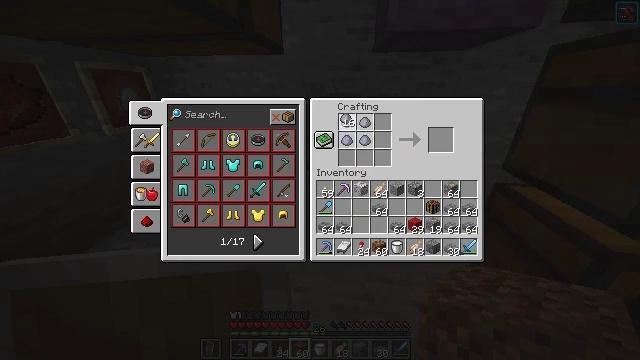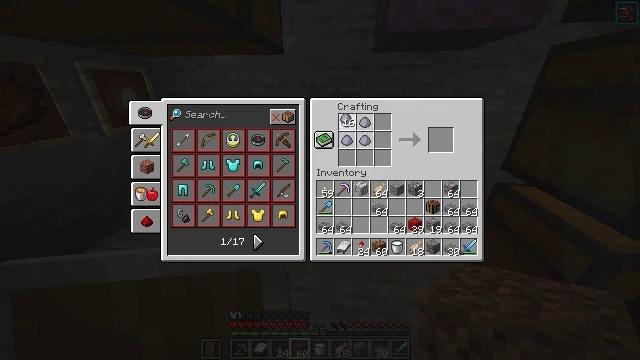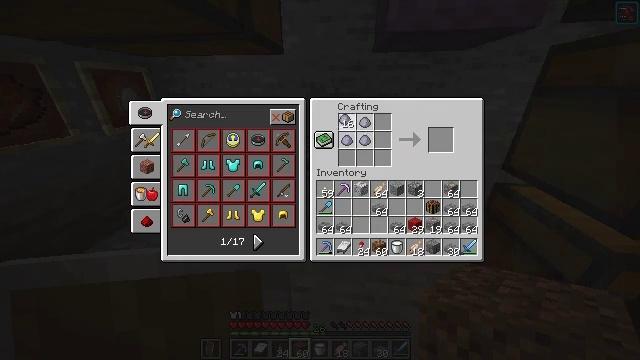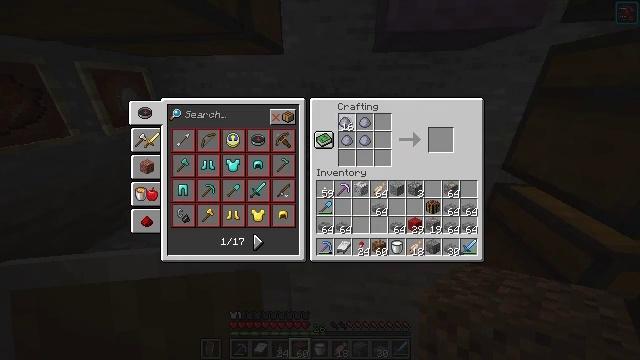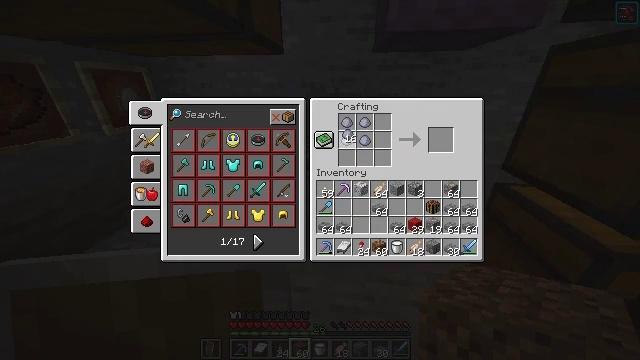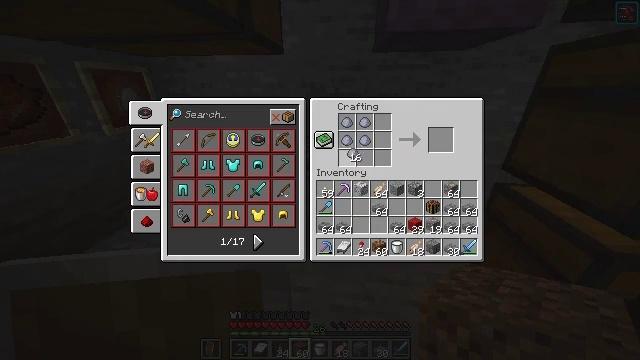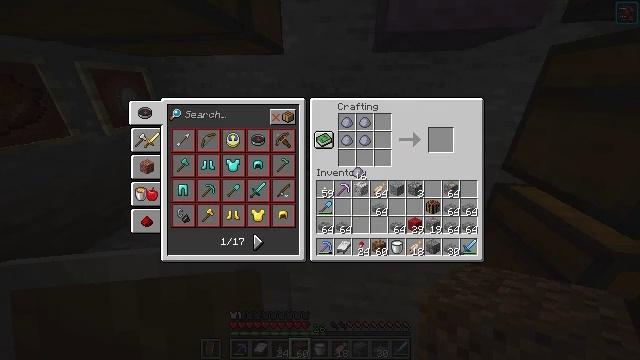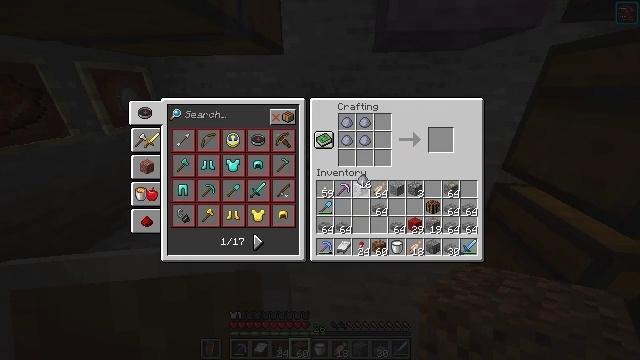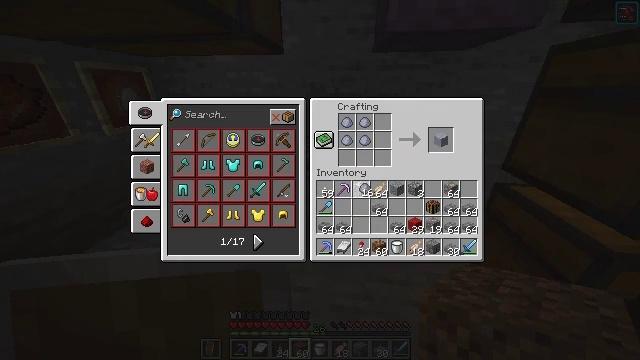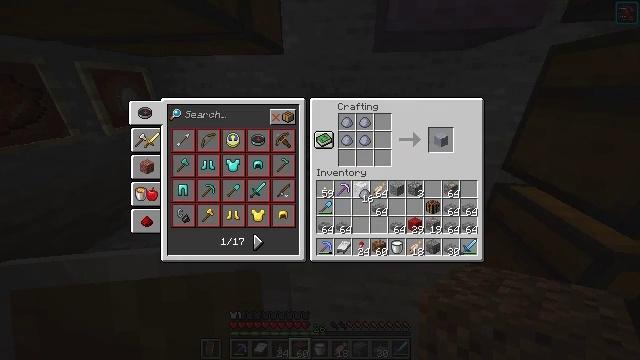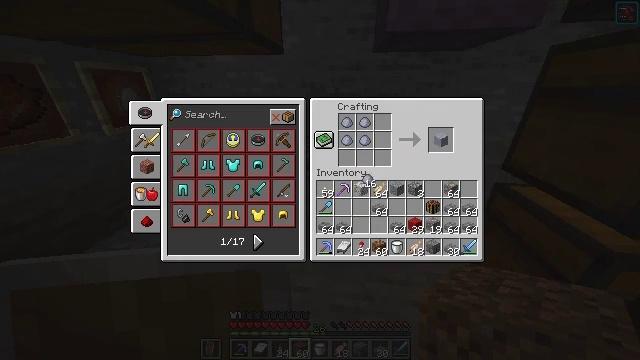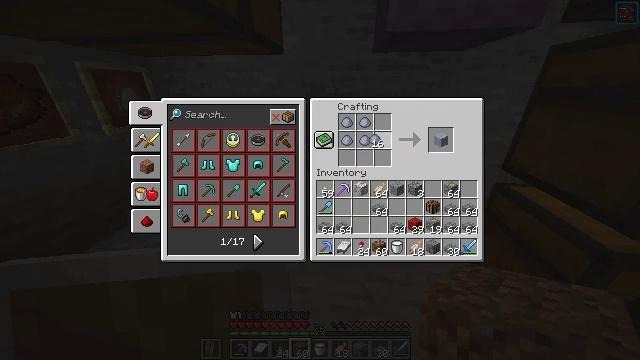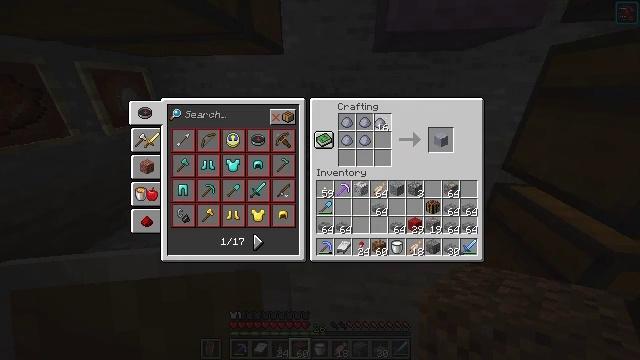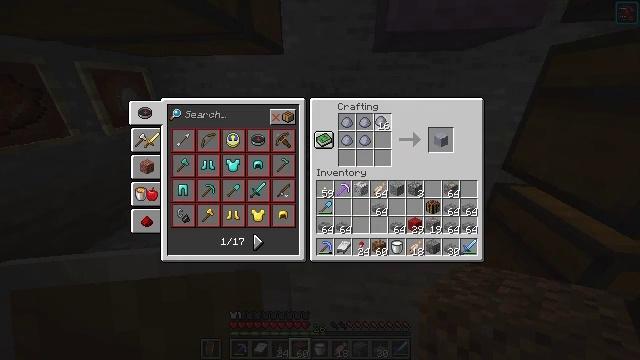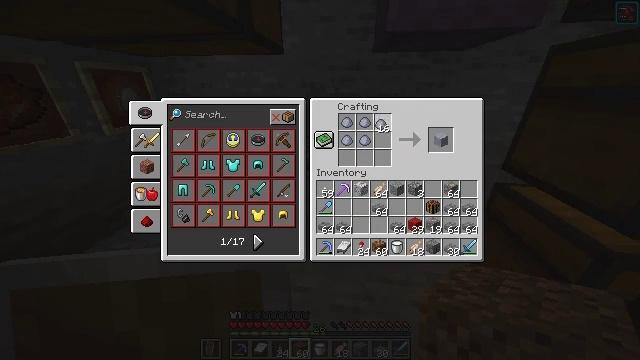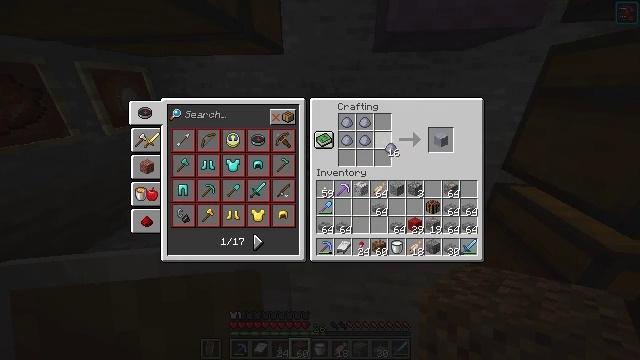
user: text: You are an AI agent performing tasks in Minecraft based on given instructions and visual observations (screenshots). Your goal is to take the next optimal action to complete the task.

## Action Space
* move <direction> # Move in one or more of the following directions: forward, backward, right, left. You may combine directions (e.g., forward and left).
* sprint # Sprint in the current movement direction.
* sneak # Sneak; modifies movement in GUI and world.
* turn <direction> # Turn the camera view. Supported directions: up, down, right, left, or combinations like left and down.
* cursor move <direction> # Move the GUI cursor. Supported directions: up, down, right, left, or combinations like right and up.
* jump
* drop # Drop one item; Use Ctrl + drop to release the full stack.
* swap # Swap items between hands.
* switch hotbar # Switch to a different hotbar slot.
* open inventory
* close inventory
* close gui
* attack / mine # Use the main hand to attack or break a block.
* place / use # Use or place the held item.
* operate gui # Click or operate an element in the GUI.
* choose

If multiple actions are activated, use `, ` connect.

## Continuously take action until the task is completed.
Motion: motion action
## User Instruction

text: Create clay on the crafting bench.
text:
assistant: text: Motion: choose
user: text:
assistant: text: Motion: choose
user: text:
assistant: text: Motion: no_op
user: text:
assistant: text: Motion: cursor move down
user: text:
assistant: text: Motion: cursor move down
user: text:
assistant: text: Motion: cursor move down
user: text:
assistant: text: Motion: cursor move down
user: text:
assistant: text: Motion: cursor move down
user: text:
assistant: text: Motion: no_op
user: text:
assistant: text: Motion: cursor move up
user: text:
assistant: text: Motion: cursor move right and up
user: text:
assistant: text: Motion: cursor move up
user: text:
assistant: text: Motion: no_op
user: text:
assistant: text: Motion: no_op
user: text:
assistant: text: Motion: cursor move right and down
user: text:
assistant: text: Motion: cursor move left and down
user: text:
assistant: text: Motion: cursor move down
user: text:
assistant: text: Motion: cursor move down
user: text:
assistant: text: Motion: no_op
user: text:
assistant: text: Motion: no_op
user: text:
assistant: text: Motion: no_op
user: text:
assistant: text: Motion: operate gui
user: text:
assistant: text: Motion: operate gui
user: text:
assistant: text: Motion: no_op
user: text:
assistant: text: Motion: no_op
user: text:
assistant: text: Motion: no_op
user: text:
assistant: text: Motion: cursor move right and up
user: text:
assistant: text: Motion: cursor move right and up
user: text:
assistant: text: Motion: cursor move right and up
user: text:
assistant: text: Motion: no_op